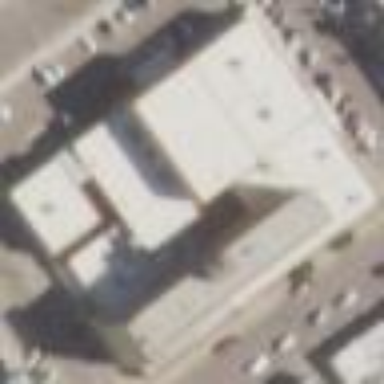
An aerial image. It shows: Civic building hosting fitness centre.